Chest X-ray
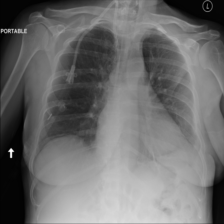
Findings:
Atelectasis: negative
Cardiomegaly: negative
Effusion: positive
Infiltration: negative
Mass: negative
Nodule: negative
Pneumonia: negative
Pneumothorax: negative
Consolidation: negative
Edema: negative
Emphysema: negative
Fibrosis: negative
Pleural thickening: negative
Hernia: negative